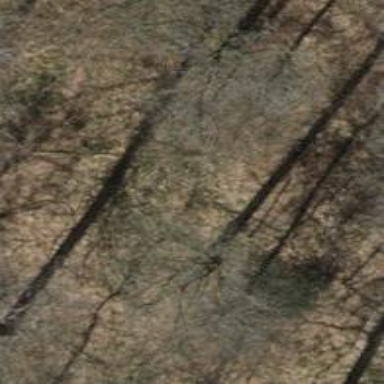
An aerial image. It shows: Path on the ground.